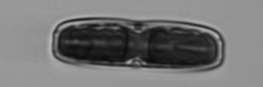
Label: Ephemera